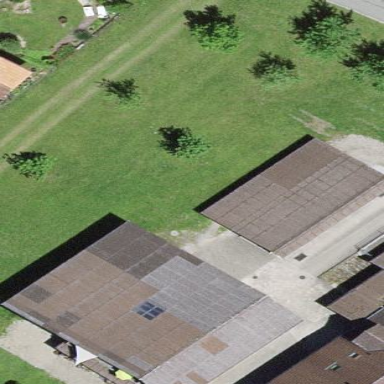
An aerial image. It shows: Shed.